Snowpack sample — Buffalo Mountain, Silverthorne, Colorado, USA (2/22/26, 2:02 PM MST)
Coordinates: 39.622, -106.113
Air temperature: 33 °F
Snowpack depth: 63 cm
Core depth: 20 cm
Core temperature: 24.8 °F
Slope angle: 11°, slope face: 116°
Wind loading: low
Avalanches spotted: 0
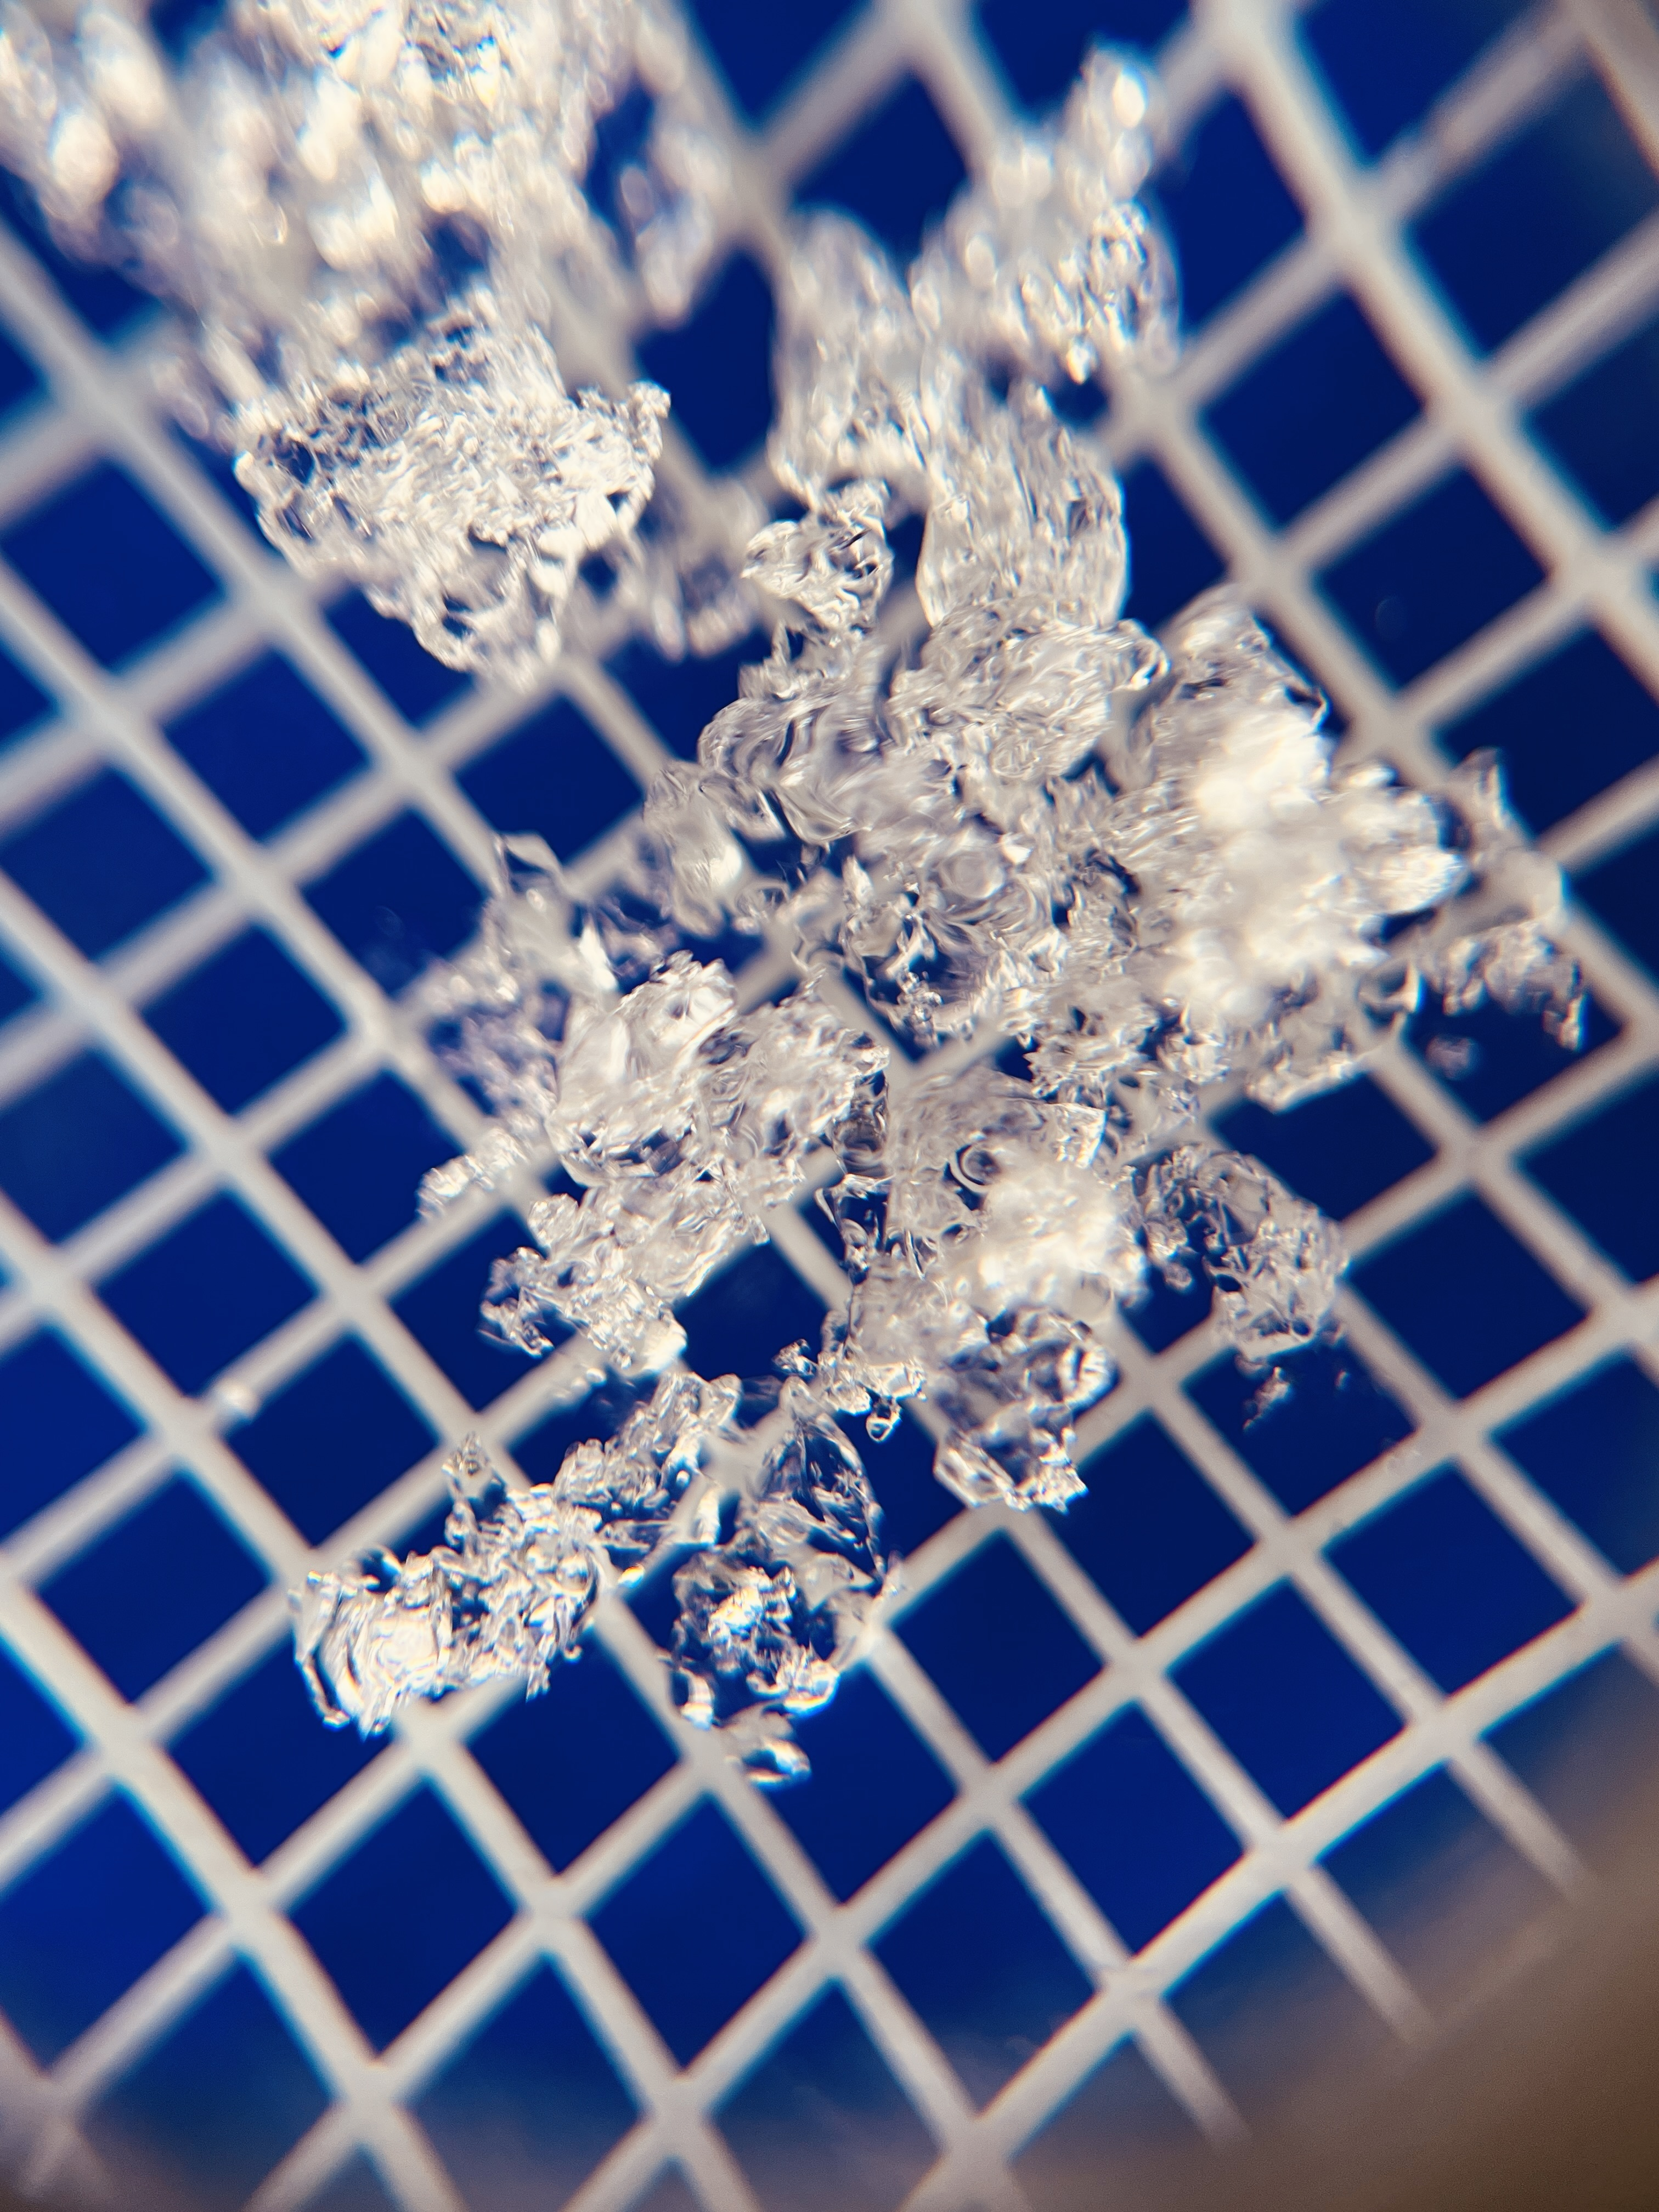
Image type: magnified_profile
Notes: In a firebreak similar to site 1, minimal wind loading with no spotted avalanches (not many faces in view though)